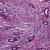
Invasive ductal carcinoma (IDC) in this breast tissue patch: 1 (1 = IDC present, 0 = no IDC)